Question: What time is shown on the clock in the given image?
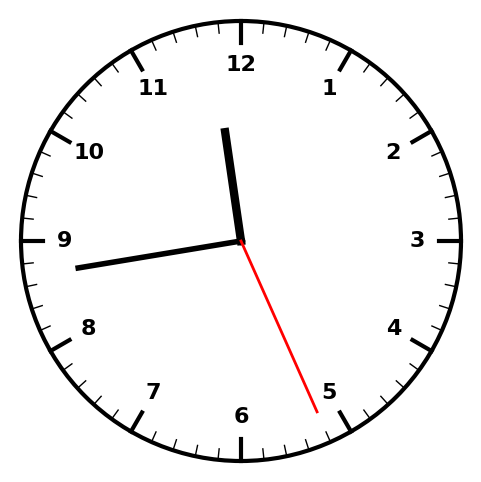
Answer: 11:43:26